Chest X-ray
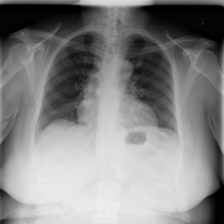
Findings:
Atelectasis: negative
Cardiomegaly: negative
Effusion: negative
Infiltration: negative
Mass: negative
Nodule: negative
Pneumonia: negative
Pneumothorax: negative
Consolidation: negative
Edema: negative
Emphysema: negative
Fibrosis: negative
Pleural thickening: negative
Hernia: negative